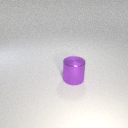
large purple metal cylinder